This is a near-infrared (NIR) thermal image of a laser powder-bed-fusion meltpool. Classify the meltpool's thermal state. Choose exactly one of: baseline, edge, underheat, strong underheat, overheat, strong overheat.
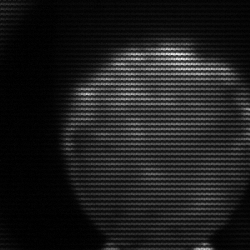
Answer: edge